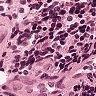
Metastatic tissue present: no